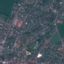
Label: Residential